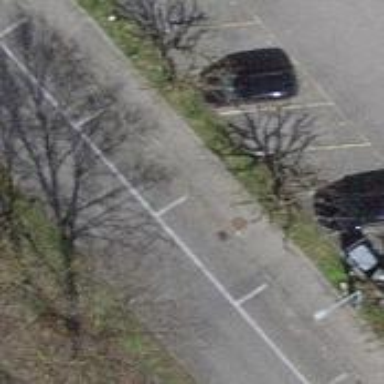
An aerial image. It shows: Parking lane with parallel orientation.